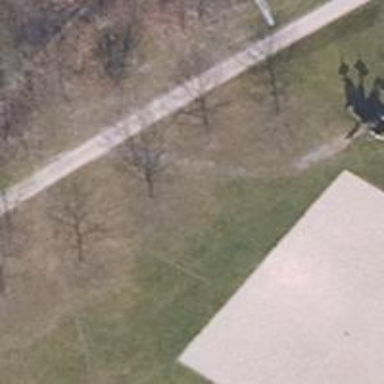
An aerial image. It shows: Disc golf hole.